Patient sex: M
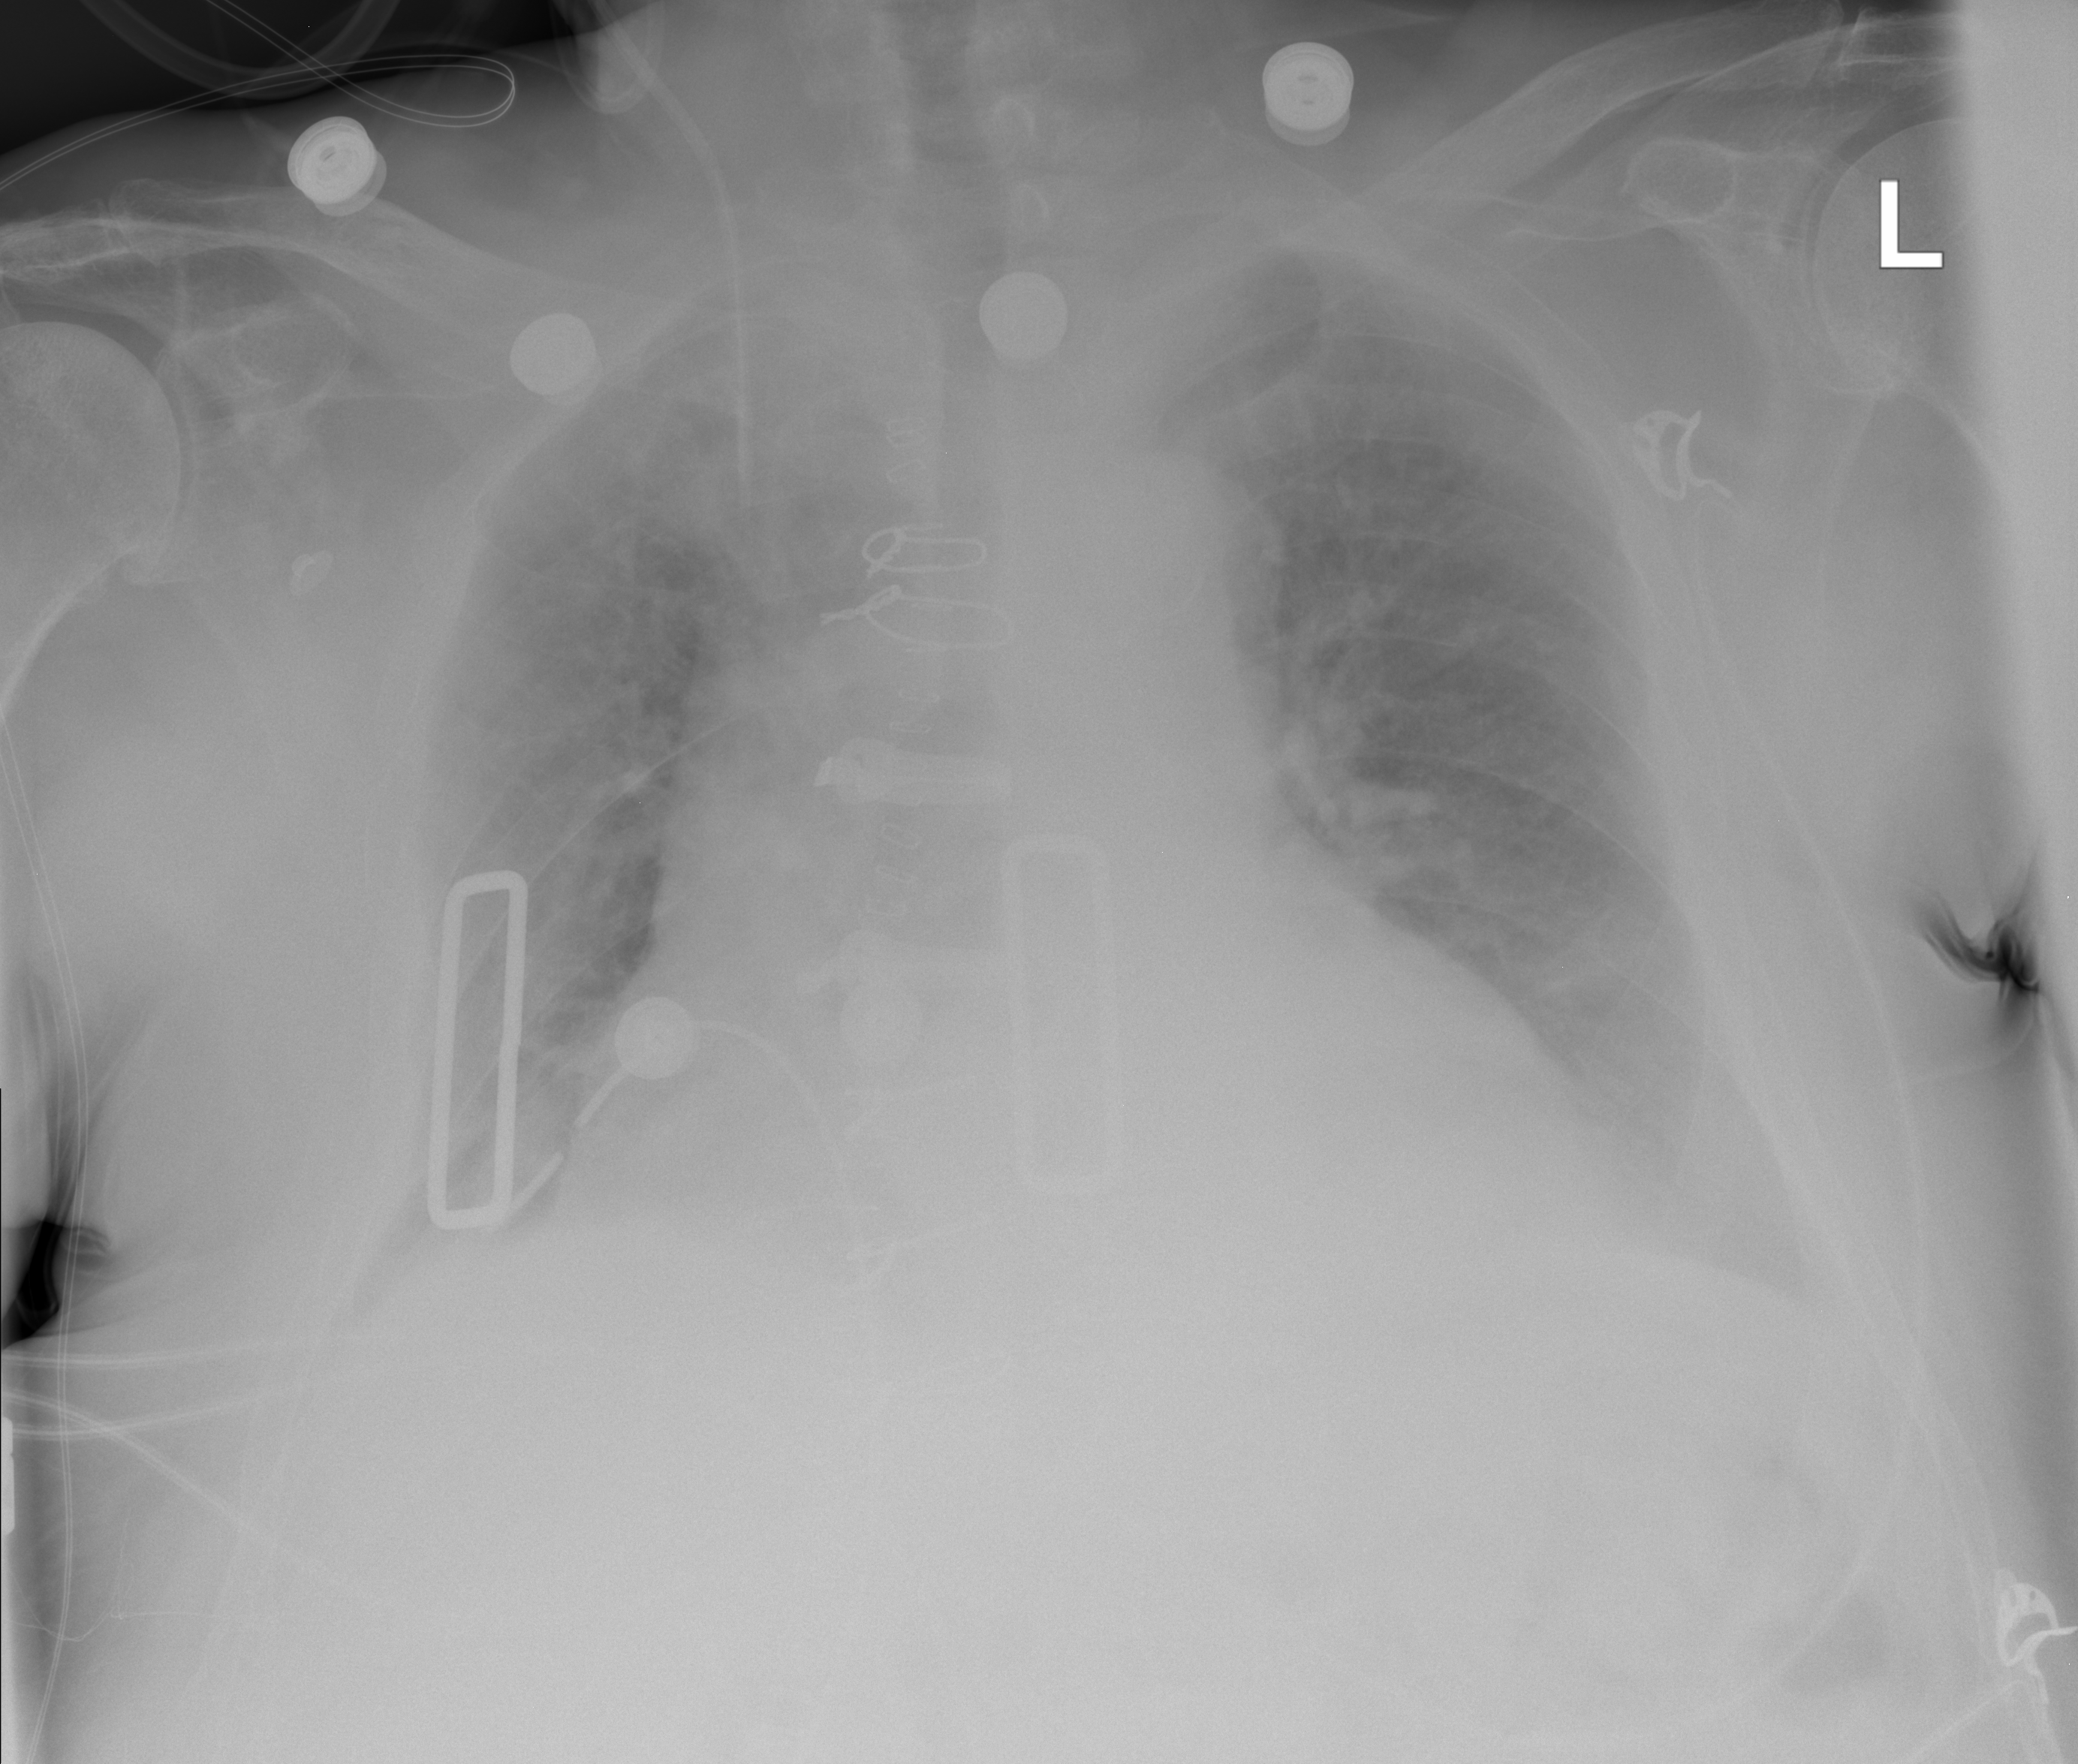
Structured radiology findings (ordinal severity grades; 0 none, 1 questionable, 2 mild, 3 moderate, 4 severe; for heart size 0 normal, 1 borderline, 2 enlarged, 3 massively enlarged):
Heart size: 2
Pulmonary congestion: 2
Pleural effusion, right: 2
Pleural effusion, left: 2
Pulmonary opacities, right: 0
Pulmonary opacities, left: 0
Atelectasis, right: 2
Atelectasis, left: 2